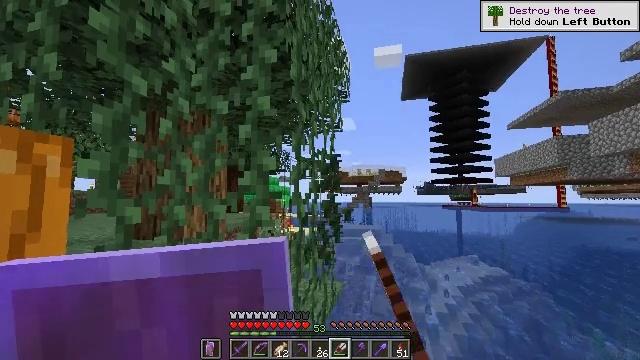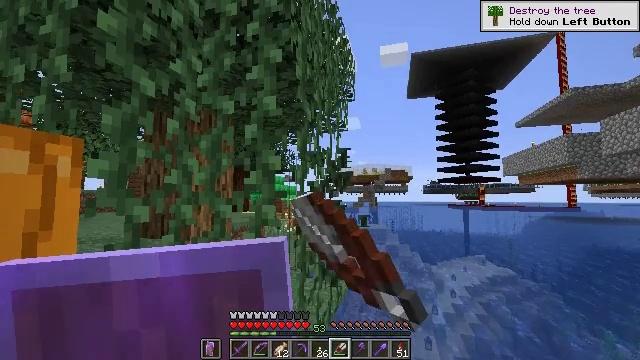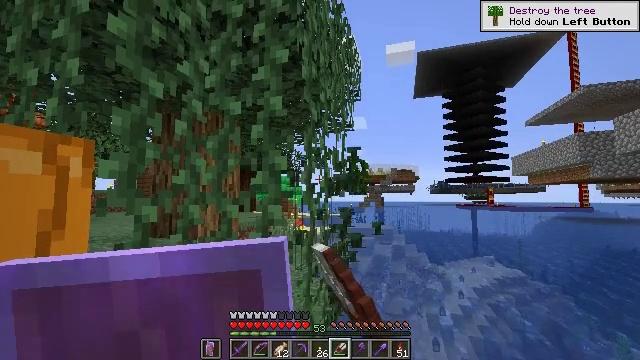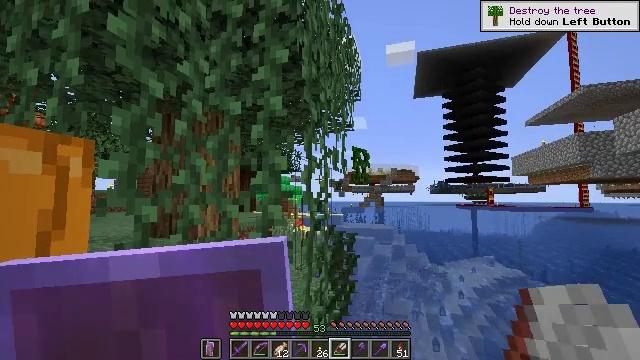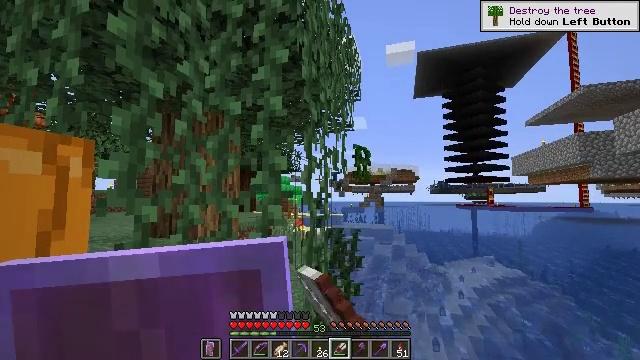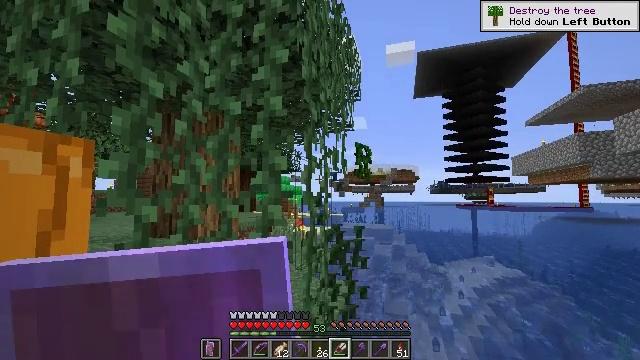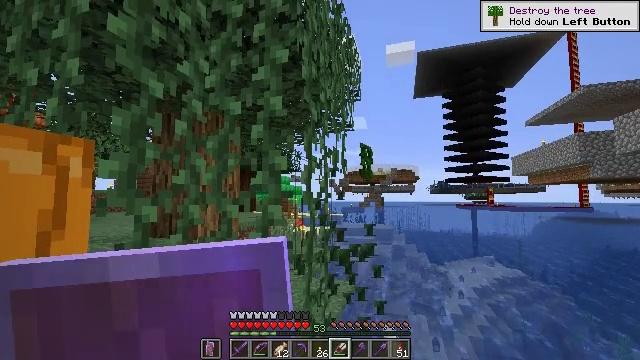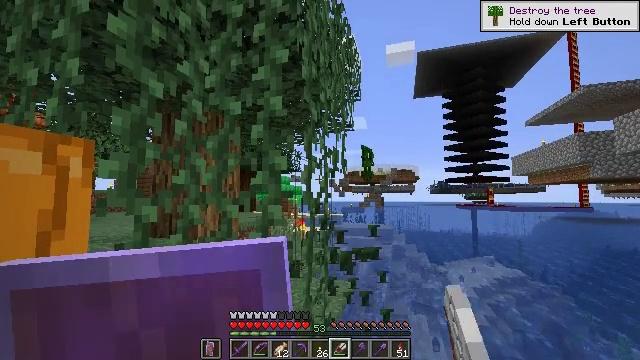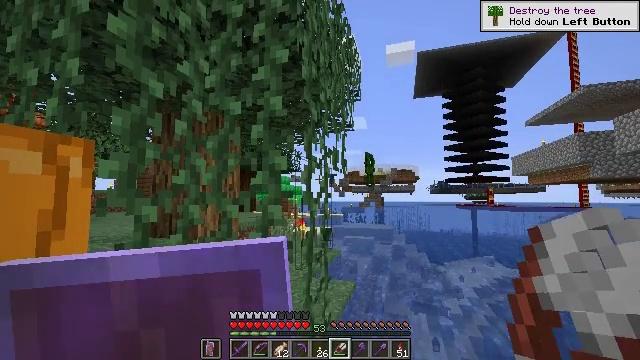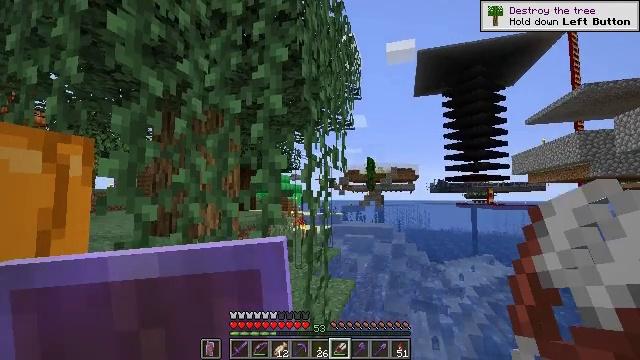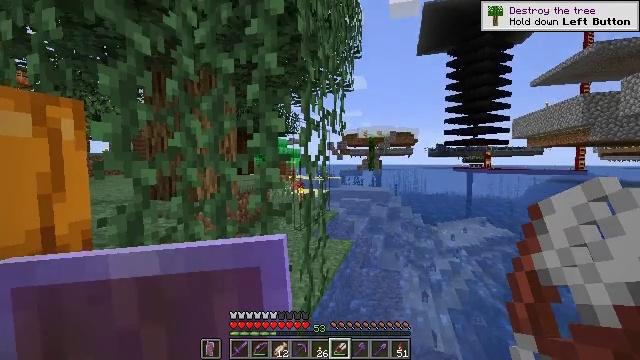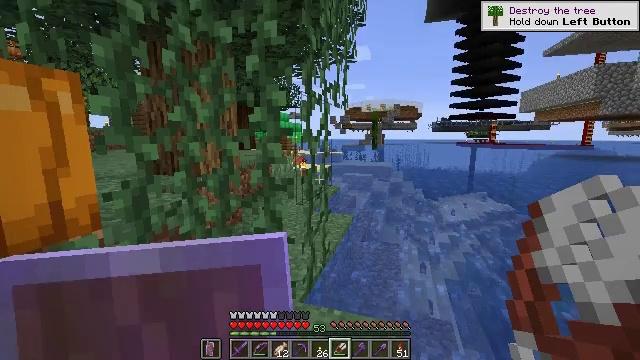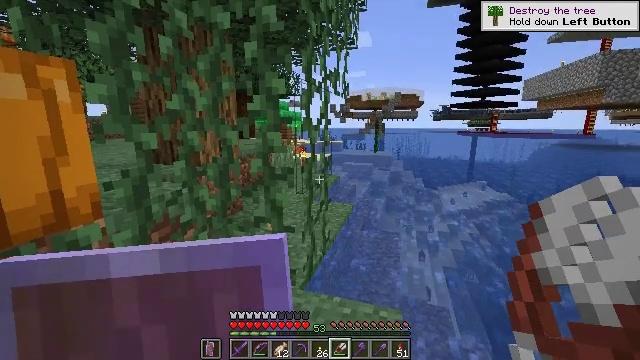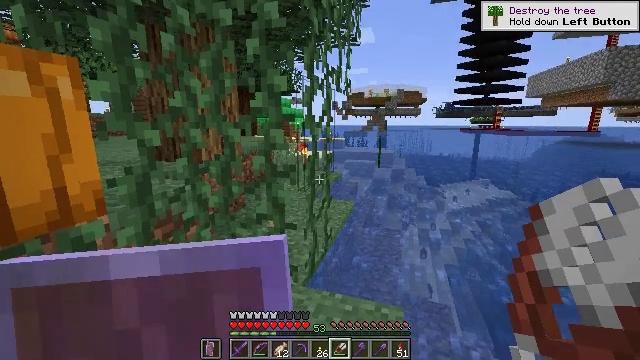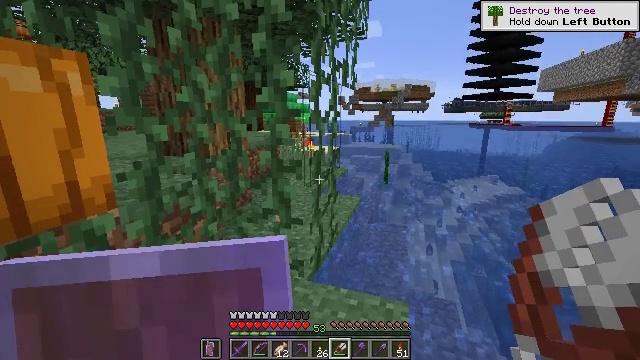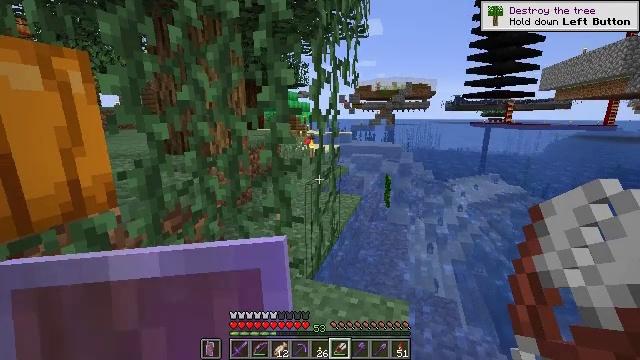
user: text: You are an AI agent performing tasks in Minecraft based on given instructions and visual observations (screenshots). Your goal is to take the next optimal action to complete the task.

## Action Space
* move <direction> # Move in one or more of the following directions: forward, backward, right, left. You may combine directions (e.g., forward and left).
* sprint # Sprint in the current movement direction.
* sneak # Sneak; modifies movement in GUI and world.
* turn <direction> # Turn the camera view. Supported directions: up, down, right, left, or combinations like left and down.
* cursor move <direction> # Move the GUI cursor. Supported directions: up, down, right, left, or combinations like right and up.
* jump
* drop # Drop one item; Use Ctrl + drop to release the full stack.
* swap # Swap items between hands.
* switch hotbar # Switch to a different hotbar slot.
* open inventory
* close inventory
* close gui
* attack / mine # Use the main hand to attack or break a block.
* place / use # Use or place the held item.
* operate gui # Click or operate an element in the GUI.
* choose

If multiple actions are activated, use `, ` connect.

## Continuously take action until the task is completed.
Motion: motion action
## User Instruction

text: Harvest vines off the surface.
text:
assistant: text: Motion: turn left, attack / mine
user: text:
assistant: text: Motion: turn left, attack / mine
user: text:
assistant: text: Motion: attack / mine
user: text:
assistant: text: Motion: attack / mine
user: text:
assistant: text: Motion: no_op
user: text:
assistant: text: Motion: no_op
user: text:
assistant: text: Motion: no_op
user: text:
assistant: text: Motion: no_op
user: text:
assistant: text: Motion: no_op
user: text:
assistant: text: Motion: turn down
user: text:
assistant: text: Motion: turn down
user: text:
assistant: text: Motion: turn down
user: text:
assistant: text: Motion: no_op
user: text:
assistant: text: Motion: turn left and down
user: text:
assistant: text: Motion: no_op
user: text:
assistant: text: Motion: no_op
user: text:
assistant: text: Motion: no_op
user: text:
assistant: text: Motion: no_op
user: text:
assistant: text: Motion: no_op
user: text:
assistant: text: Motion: no_op
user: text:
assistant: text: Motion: no_op
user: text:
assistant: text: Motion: no_op
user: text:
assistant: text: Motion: turn down
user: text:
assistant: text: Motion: no_op
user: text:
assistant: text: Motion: no_op
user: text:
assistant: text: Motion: no_op
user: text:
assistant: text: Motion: move forward, turn right and down
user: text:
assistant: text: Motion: move forward, turn right and down
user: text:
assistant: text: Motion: move forward, turn right and down
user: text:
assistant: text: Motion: move forward and move right